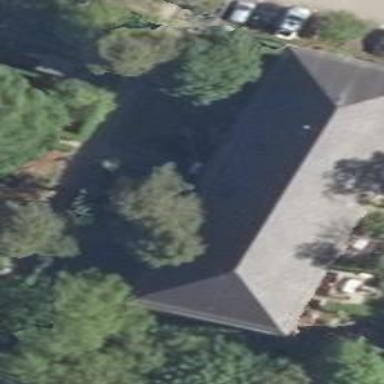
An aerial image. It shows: Terrace building with hipped roof colored black.